Field crop: maize
Growth stage: 2
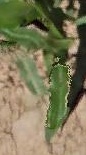
Species: maize